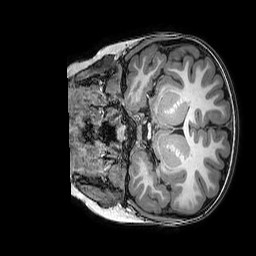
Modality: T1w
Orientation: coronal
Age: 8
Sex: female
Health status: healthy